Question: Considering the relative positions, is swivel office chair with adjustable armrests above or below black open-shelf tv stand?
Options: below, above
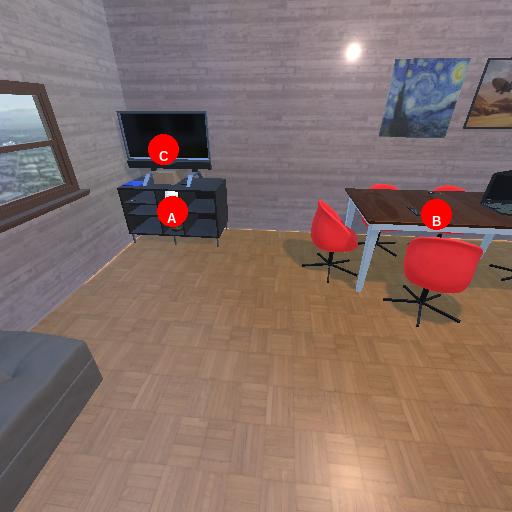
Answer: below